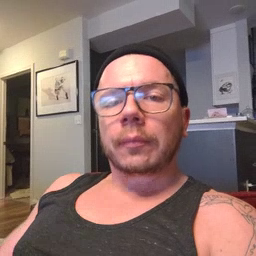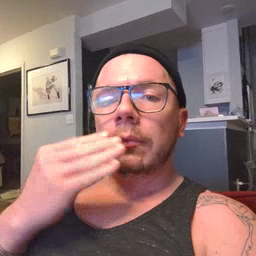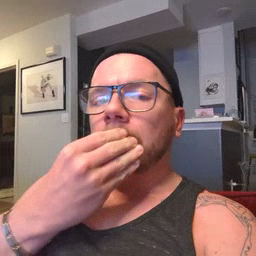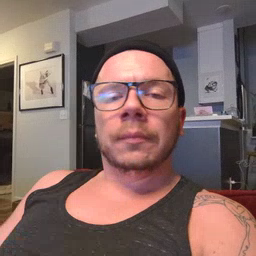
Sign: napkin